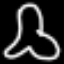
Label: frog